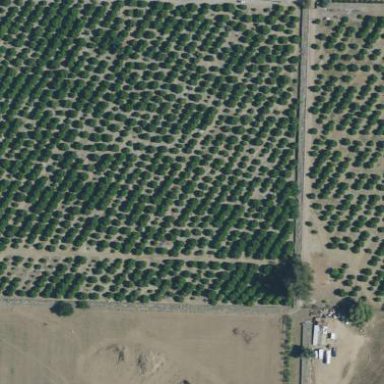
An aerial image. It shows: Orchard.